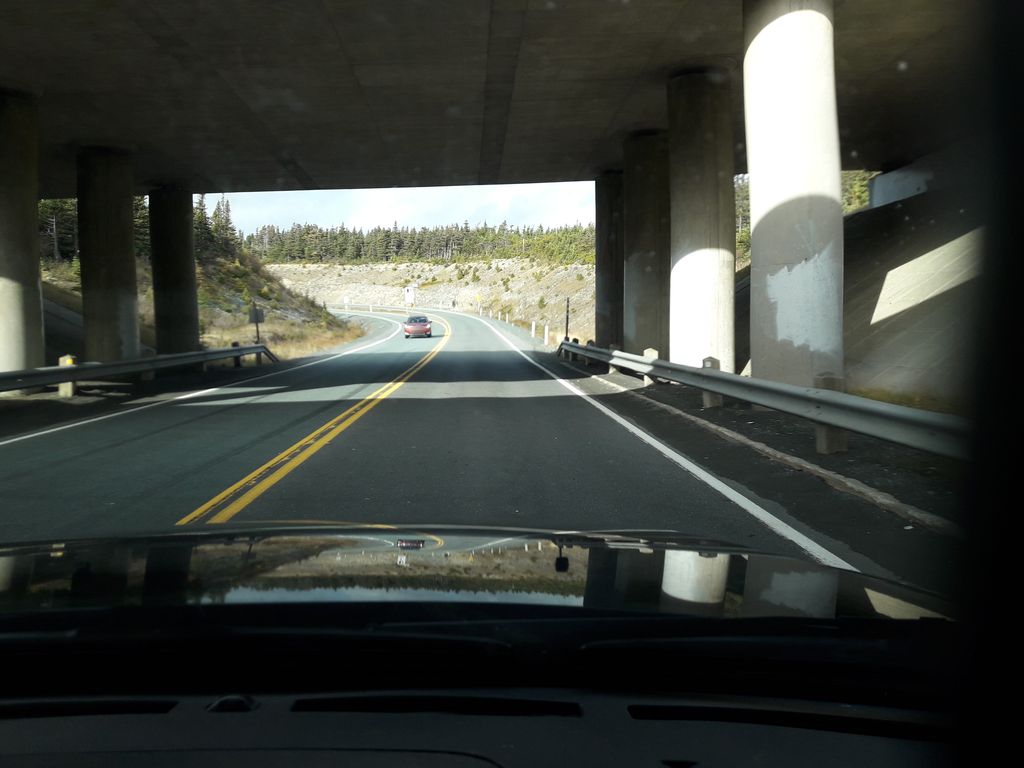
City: st_johns